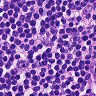
Metastatic tissue present: no